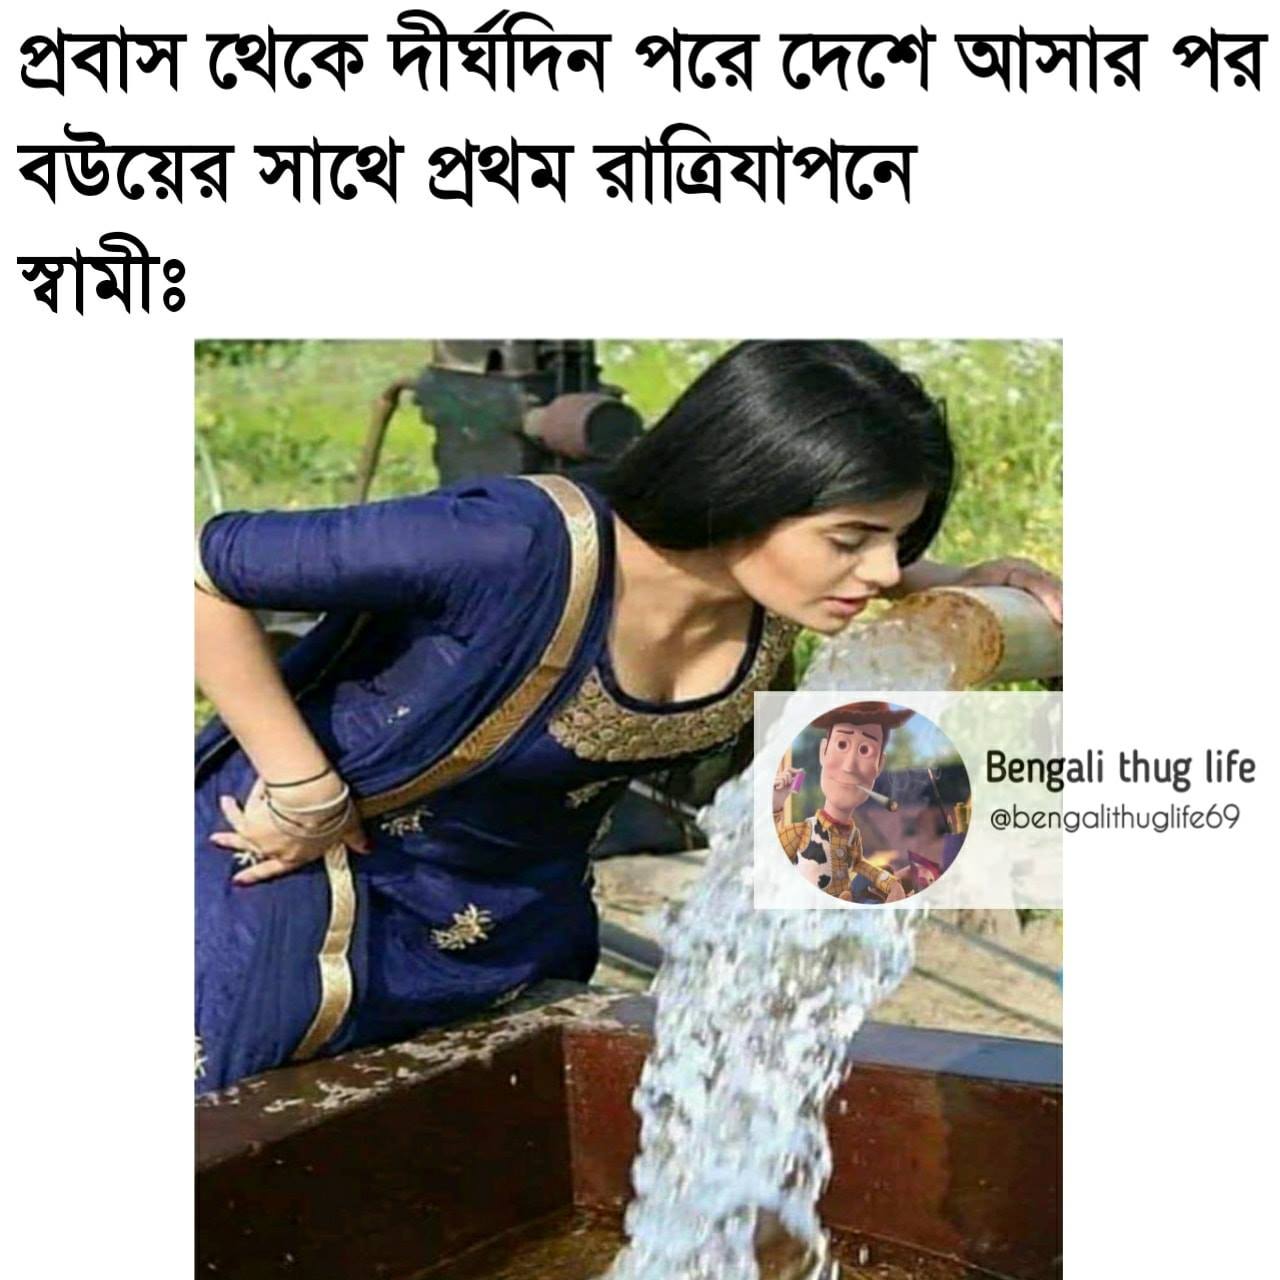
Caption: প্রবাস থেকে দীর্ঘদিন পরে দেশে আসার পর বউয়ের সাথে প্রথম রাত্রিযাপনে                স্বামীঃ
Label: hate